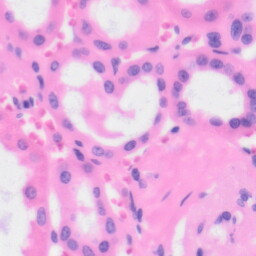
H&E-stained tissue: Kidney